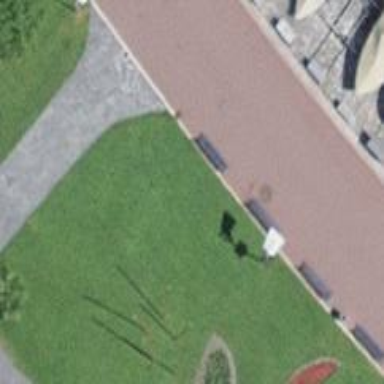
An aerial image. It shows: Bench.